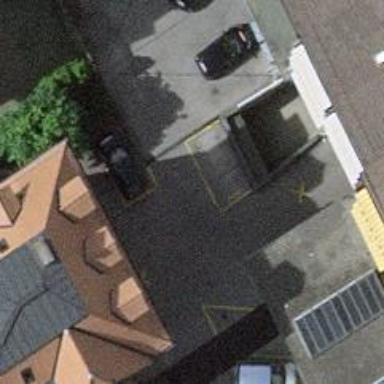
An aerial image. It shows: Parking entrance.